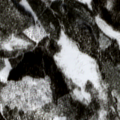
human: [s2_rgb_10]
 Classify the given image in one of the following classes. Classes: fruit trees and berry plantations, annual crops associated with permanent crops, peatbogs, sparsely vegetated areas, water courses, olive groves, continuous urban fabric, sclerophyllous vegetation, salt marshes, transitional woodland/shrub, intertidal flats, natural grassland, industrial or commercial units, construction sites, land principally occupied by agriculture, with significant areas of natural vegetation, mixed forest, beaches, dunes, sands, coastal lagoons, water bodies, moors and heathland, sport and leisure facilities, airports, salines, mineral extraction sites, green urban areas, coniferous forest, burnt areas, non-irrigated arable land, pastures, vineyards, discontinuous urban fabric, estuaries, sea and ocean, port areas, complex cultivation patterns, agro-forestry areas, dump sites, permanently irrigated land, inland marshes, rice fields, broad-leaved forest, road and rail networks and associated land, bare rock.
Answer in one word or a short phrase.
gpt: mixed forest, transitional woodland/shrub, water bodies